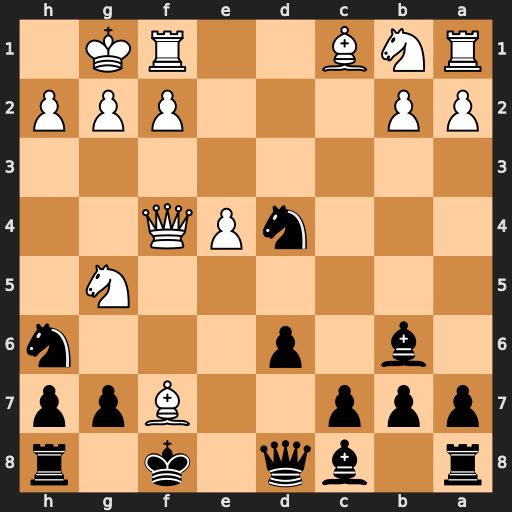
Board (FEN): r1bq1k1r/ppp2Bpp/1b1p3n/6N1/3nPQ2/8/PP3PPP/RNB2RK1
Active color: b
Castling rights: -
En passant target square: -
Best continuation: Ne2+ Kh1 Nxf4